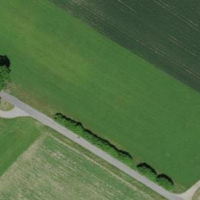
EUNIS habitat code: 52
Species observed at this site:
Urtica dioica